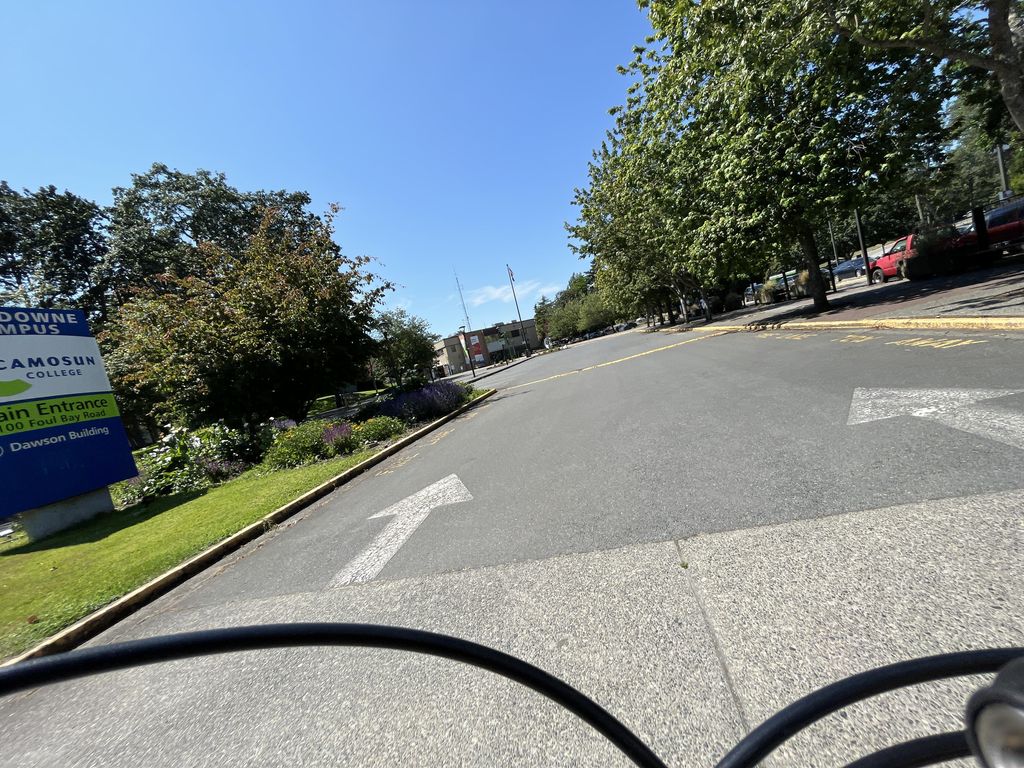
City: victoria